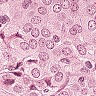
Metastatic tissue present: yes